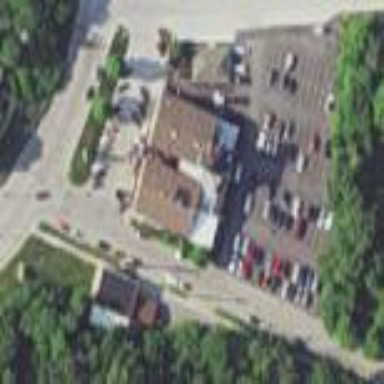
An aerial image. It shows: Retail area.